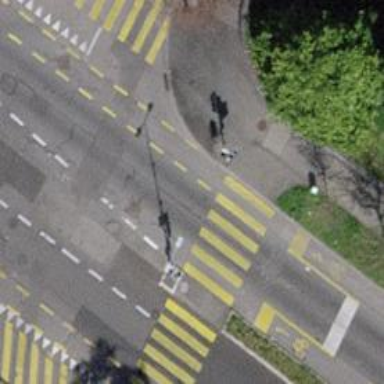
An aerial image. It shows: Crossing with traffic signals and central island.